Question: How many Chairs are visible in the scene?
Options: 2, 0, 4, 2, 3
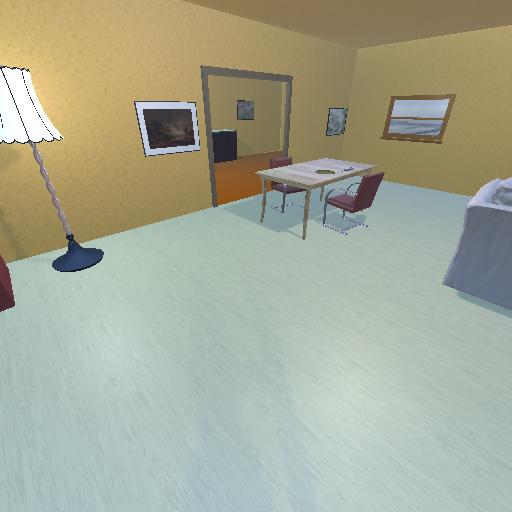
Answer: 2